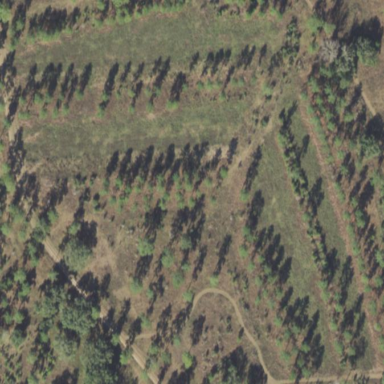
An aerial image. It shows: Orchard.